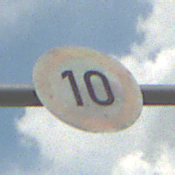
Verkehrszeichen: Geschwindigkeit10
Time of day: MorningAfternoon
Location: Outdoor (Suburban)
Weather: PartlyCloudy
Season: NotSpecified
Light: Natural